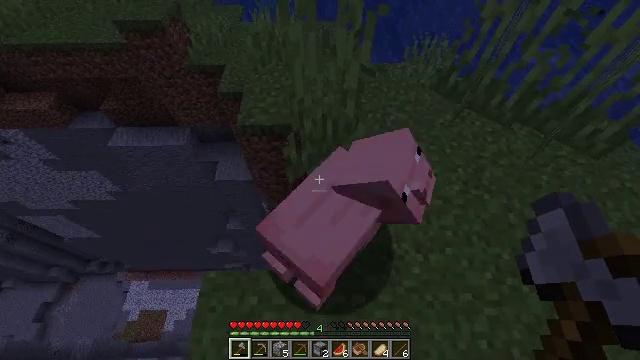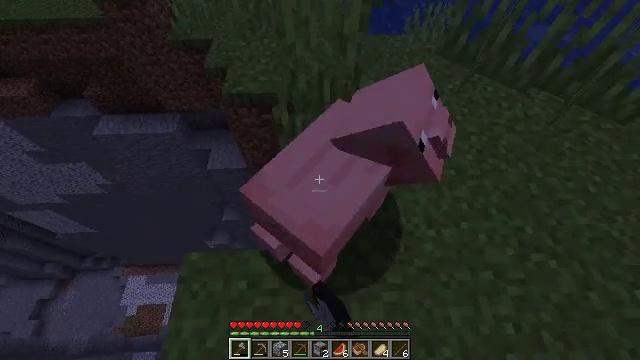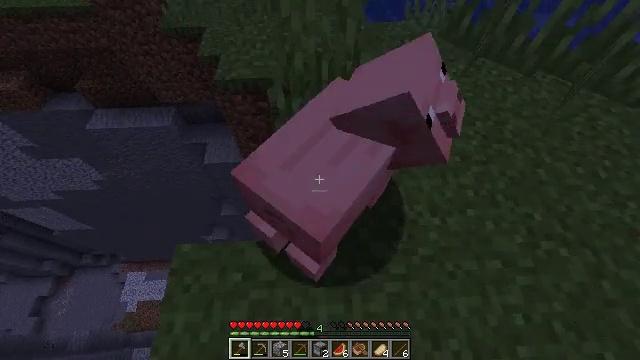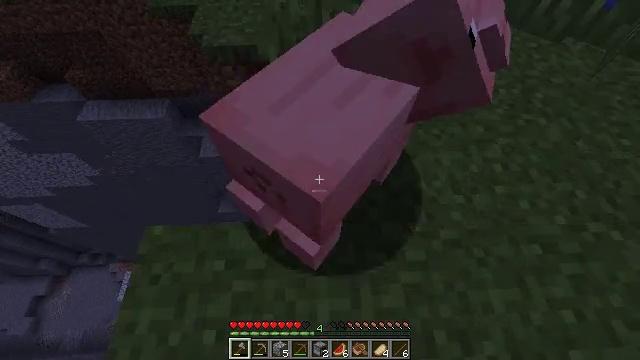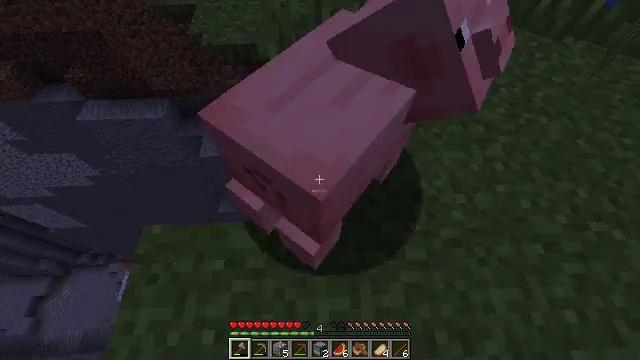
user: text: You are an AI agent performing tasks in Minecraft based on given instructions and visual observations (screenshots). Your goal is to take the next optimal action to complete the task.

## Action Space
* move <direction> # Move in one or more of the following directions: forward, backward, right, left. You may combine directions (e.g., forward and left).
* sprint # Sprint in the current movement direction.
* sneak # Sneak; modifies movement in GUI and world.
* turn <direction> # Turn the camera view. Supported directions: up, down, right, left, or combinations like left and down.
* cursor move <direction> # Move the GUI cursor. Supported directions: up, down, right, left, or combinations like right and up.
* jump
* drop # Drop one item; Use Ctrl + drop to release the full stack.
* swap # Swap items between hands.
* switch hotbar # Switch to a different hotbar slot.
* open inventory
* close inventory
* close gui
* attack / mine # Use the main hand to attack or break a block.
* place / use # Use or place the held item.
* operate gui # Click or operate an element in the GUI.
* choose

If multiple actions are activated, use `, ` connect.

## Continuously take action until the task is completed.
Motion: motion action
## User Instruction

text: Kill the pig.
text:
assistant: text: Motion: turn right and down, attack / mine
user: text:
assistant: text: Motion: turn down, attack / mine
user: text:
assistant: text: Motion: attack / mine
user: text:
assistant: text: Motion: no_op
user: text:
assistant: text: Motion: no_op